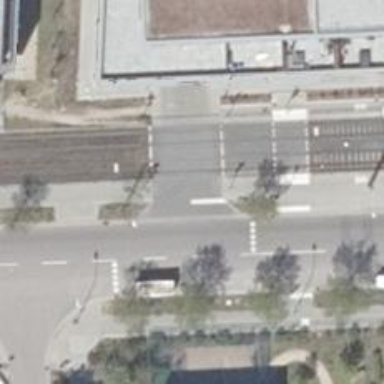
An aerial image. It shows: Unmarked road crossing.